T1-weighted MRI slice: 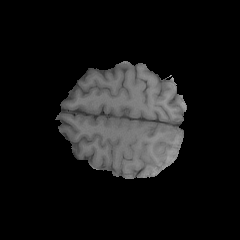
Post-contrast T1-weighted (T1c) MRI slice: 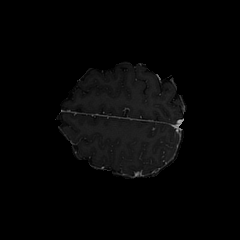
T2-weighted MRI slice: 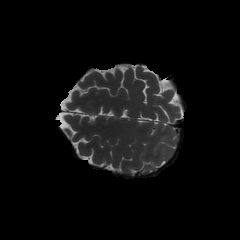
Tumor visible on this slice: yes